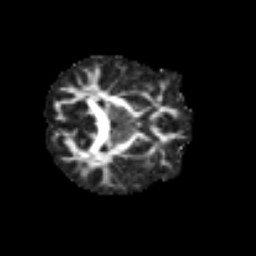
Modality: FA
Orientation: axial
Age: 53
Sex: female
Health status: ill
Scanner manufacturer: siemens
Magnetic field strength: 3 T
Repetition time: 8.7 s
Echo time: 0.11 s